Question: I'm trying to place text in the bottom left corner of a div and window, however It is not playing nice with a full height centered photo in the same section.
Here is the <URL>.
'''
.full {
display: block;
margin: auto;
height: 100%;
width: 100%;
}
.name {
position: absolute;
text-decoration: none;
bottom: 10px;
left: 40px;
font-size: 36px;
font-family: Impact, Haettenschweiler, "Franklin Gothic Bold", "Arial Black", sans-serif;
color: black;
width: 960px;
}
.box {
display: block;
margin: auto;
height: 100vh;
width: 100vh;
max-width: 100%;
position: relative;
}
'''
'''
<div id="fullpage" class="inner">
<div class="box">
<img src="img/6.png" class="full animated slideInUp">
<a class="name" href="http//:www.fredwordie.com">Fred Wordie</a>
</div>
</div>
'''
what I want:

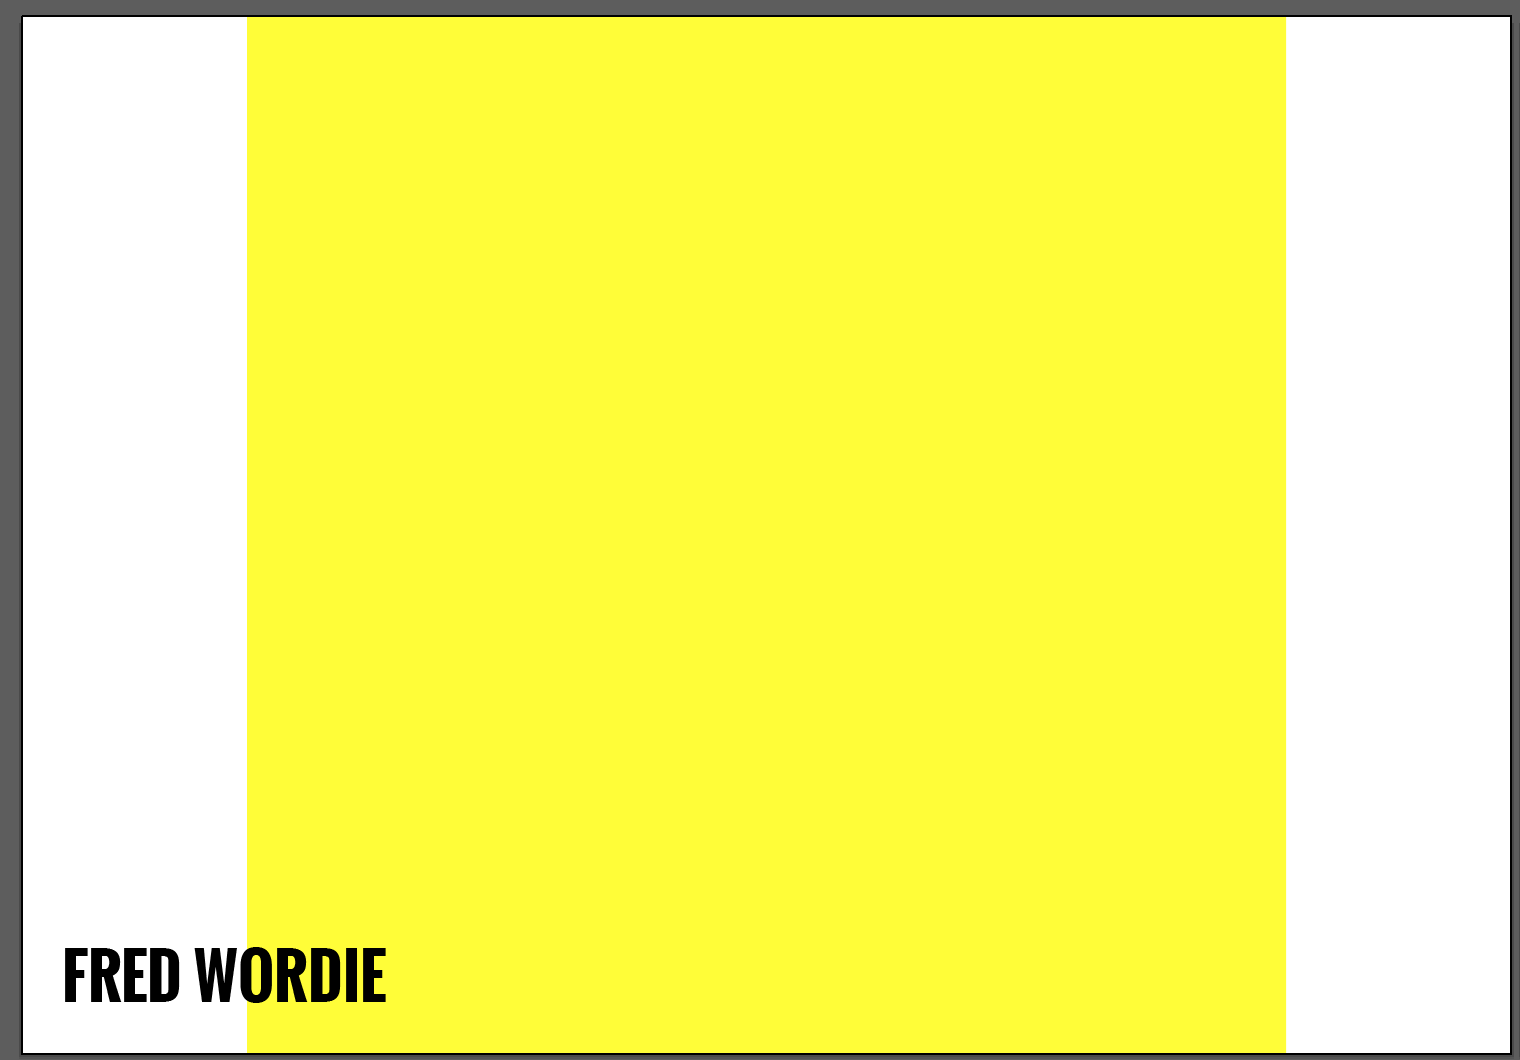
Answer: Not sure whether match what you want
,here is a codepen:
<URL>
no title overlay problem
revised on these two block :
'''
.full {
display:block;
margin:auto;
height: 100%;
width: 100vh;
background:yellow;
}
.box {
display:block;
margin:auto;
height: 100vh;
max-width:100%;
position:relative;
}
'''